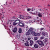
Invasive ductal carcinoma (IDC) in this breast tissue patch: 0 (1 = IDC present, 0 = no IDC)